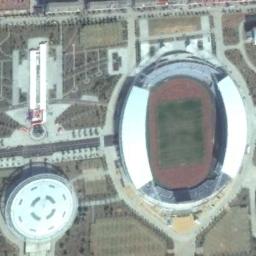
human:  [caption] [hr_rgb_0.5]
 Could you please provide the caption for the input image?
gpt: There is a building next to the stadium .

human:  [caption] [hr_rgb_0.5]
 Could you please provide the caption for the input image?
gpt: Oval stadium next to the bare lawn and parking lot .

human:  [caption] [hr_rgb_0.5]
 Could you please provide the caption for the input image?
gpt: This stadium is like a white petal with a small river on its side .

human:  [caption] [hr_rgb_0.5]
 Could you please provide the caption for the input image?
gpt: The stadium is on the bare land next to some buildings and roads .

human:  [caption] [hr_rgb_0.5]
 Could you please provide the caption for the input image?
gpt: There are some buildings near the stadium .